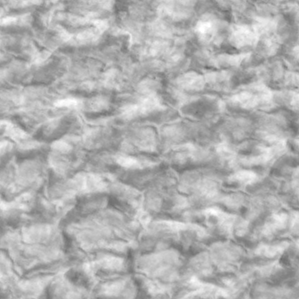
Label: non_frost